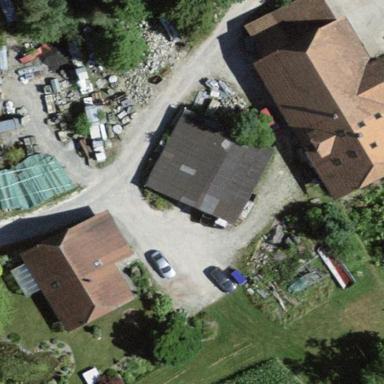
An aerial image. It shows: Rural barn.